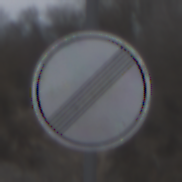
Verkehrszeichen: EndeSaemtlicherBegrenzungen
Umgebung: Outdoor, Suburban
Tageszeit: MorningAfternoon
Wetter: Overcast
Licht: Natural
Jahreszeit: NotSpecified
Kontrast: LowContrast